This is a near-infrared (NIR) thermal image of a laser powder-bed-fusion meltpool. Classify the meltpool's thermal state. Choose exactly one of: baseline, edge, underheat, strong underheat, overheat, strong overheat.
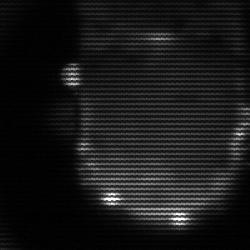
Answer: baseline